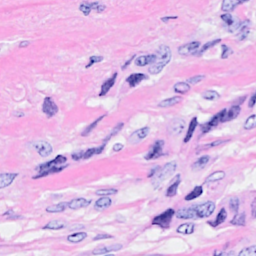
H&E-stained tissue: Breast